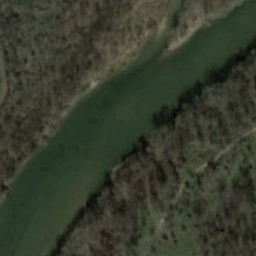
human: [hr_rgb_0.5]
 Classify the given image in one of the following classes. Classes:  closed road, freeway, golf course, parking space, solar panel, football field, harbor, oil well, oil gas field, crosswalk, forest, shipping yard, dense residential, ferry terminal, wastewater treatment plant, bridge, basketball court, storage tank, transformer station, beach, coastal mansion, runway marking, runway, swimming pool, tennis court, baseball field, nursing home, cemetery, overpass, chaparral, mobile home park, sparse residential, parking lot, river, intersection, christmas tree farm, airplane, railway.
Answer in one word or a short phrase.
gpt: river